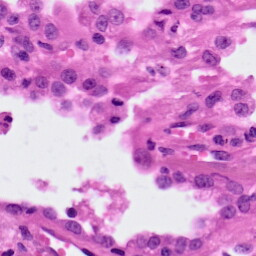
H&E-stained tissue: Lung